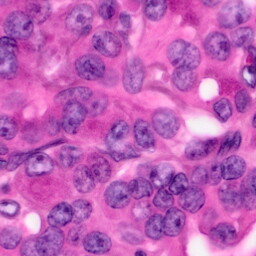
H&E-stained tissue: Pancreatic